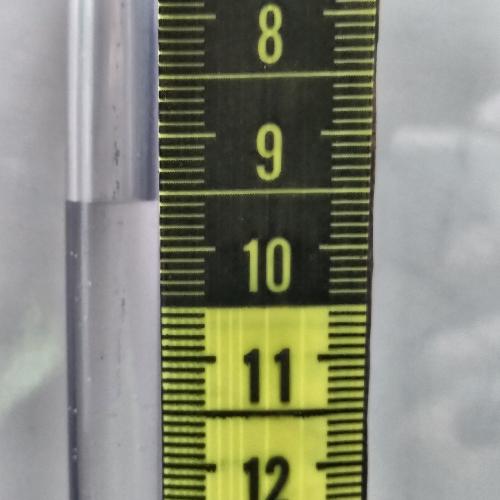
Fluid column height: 9.6 cm